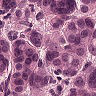
Metastatic tissue present: yes